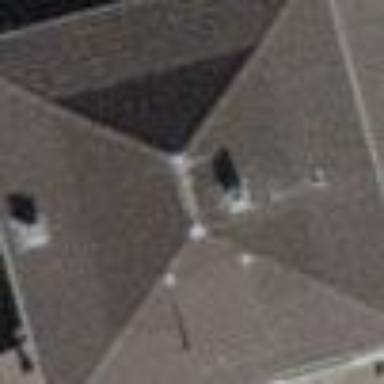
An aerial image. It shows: House with hipped roof.